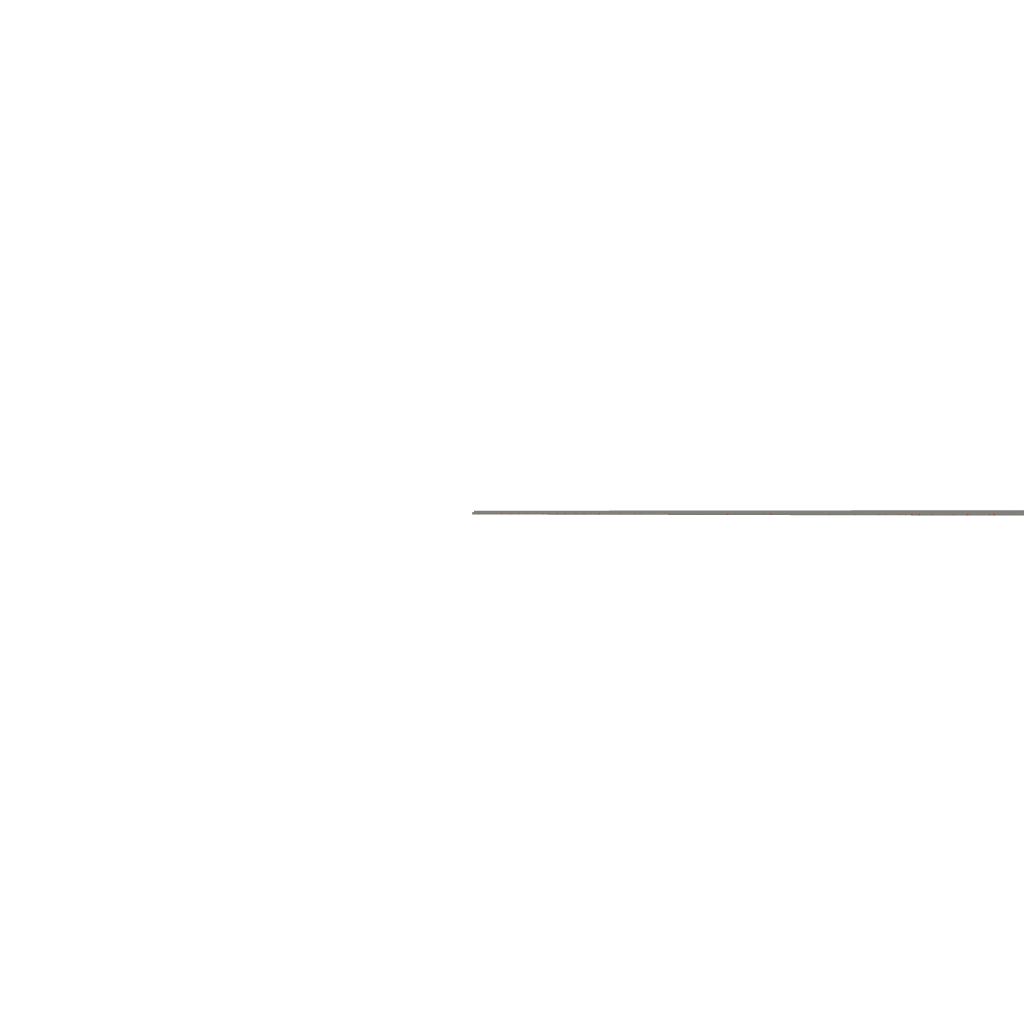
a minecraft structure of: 1000x11 Lava Tunnel